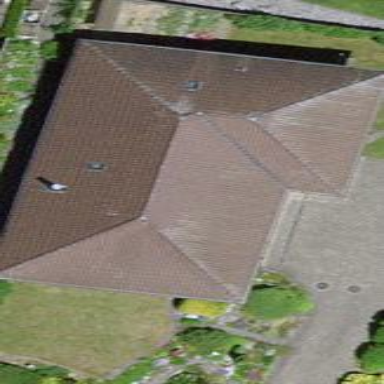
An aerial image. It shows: Hipped roof on residential building.